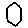
Label: hexagon